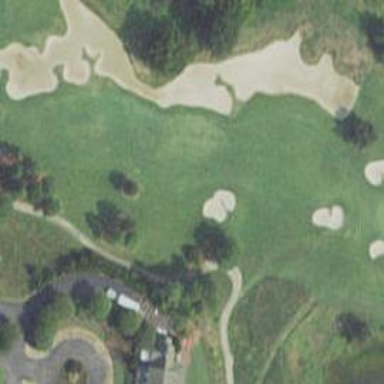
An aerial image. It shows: Golf hole.